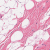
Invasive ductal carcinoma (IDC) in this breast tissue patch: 0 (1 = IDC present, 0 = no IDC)